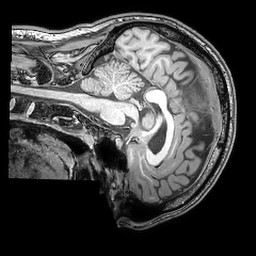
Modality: T1w
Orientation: sagittal
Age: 27
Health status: ill
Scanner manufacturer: philips
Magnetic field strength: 3 T
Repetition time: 0.007 s
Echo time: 0.0035 s